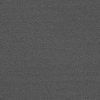
Atmospheric dust classification: dusty